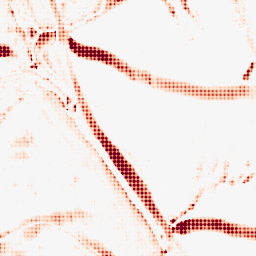
Category: morphological
Decomposition family: morphological_rect
Decomposition parameters: operation: opening
width: 10
height: 20
Upsampling method: sinc_blackman
Upsampling parameters: scale: 8
kernel_size: 8
Upsampling scale: 8